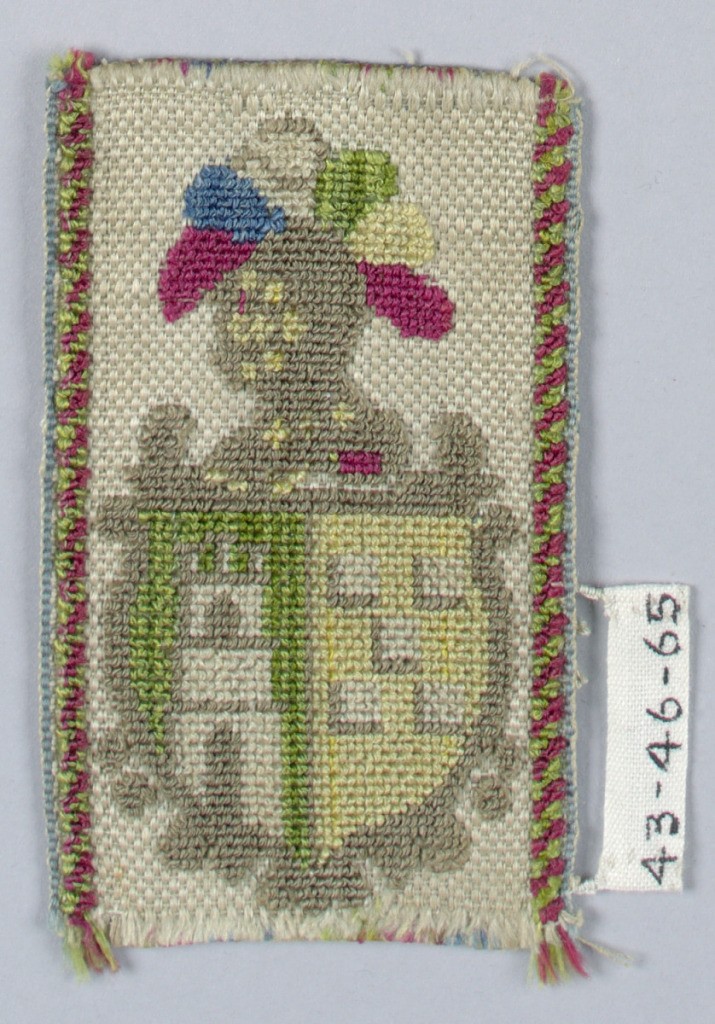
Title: Trimming
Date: early 19th century
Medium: White and colored silk in voided velvet weave.
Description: A shield under a plumed helmet with armorial devices in gray, yellow, green, red, and blue on white ground.